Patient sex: M
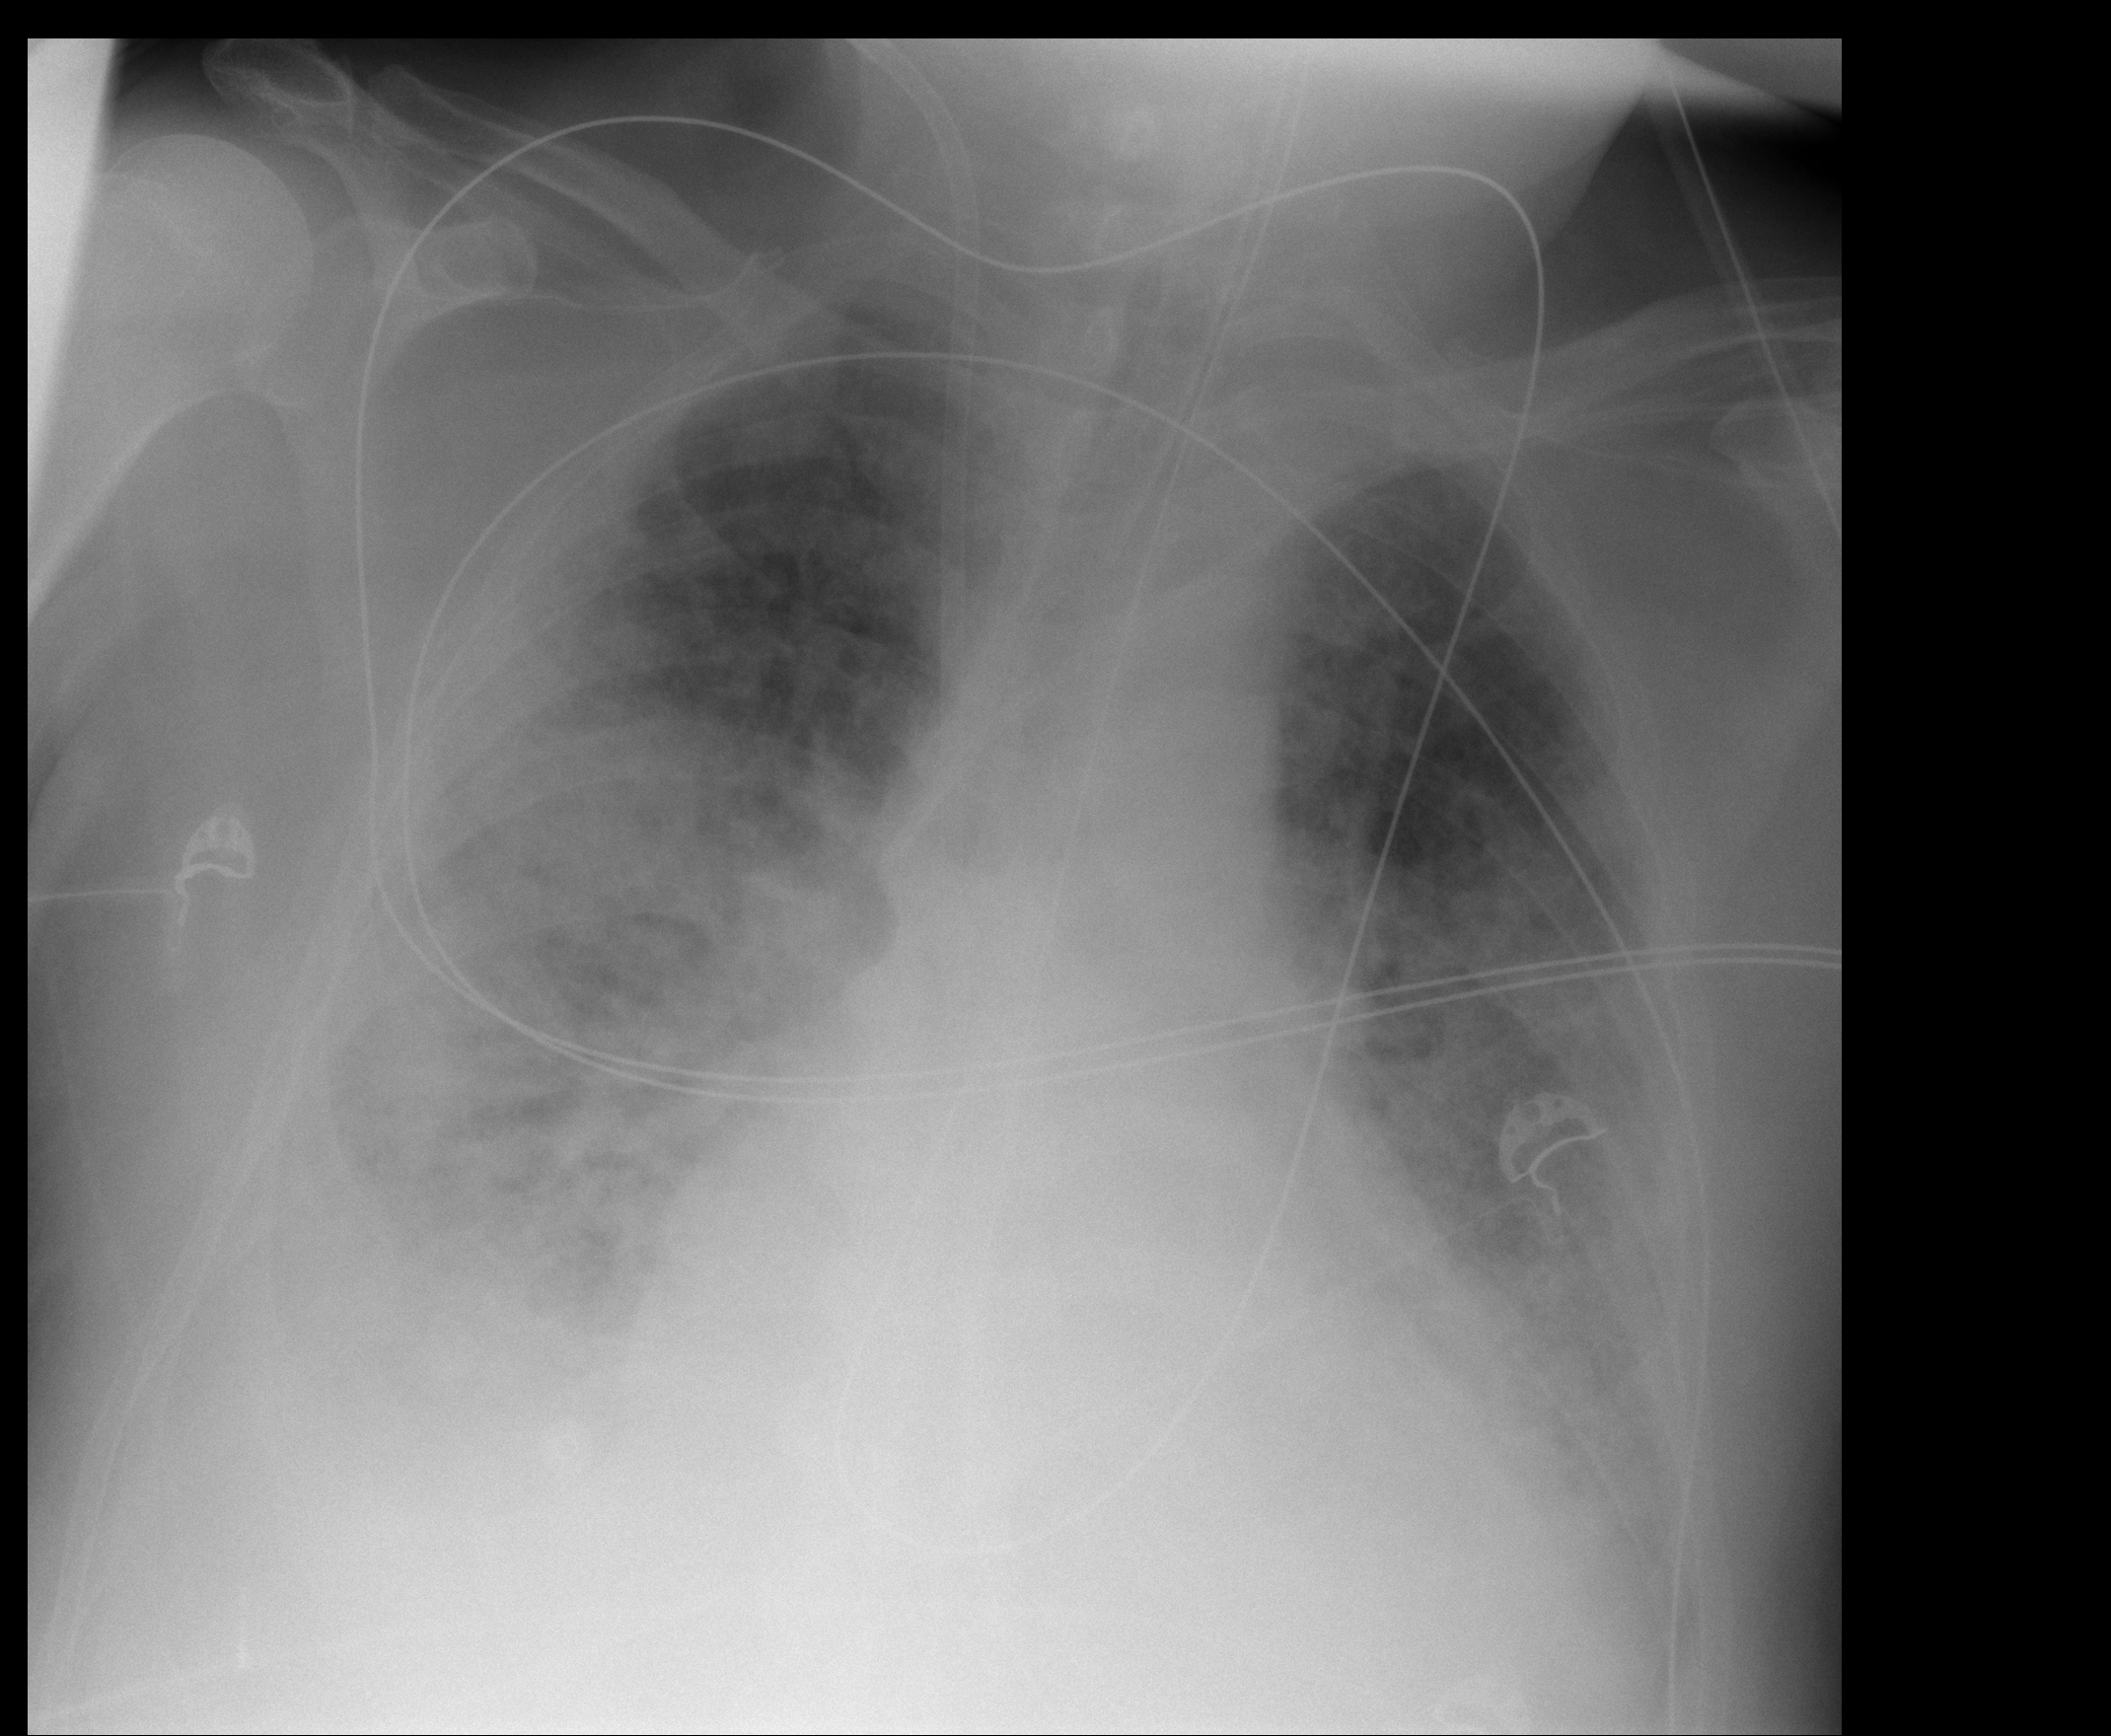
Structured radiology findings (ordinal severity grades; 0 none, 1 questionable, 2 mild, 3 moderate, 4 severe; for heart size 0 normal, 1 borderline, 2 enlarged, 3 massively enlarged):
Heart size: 2
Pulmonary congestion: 0
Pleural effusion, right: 3
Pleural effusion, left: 2
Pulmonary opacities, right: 4
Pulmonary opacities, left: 4
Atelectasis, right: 3
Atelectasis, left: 3